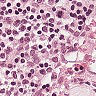
Metastatic tissue present: no